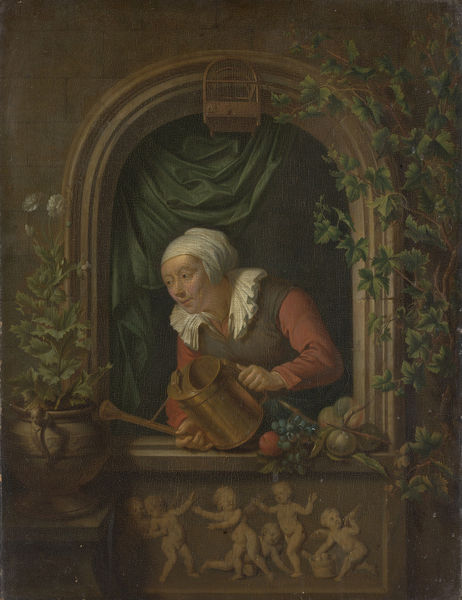
Titel: Vrouw een plant begietend
Künstler: Louis de Moni
Standort: Amsterdam
Institution: Rijksmuseum
Schlagwörter: dunkel, gemälde, grün, blume, blumen, braun, fenster, frau, terasse, obst, rot, kappe, mütze, sockel, vorhang, brüstung, pflanze, pflanzen, engel, früchte, kanne, trauben, balkon, relief, topf, rundbogen, wein, kopftuch, messing, vogelkäfig, putten, giesskanne, giesen, gieskanne, giest, engießt, keisskanne, gießt